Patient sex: F
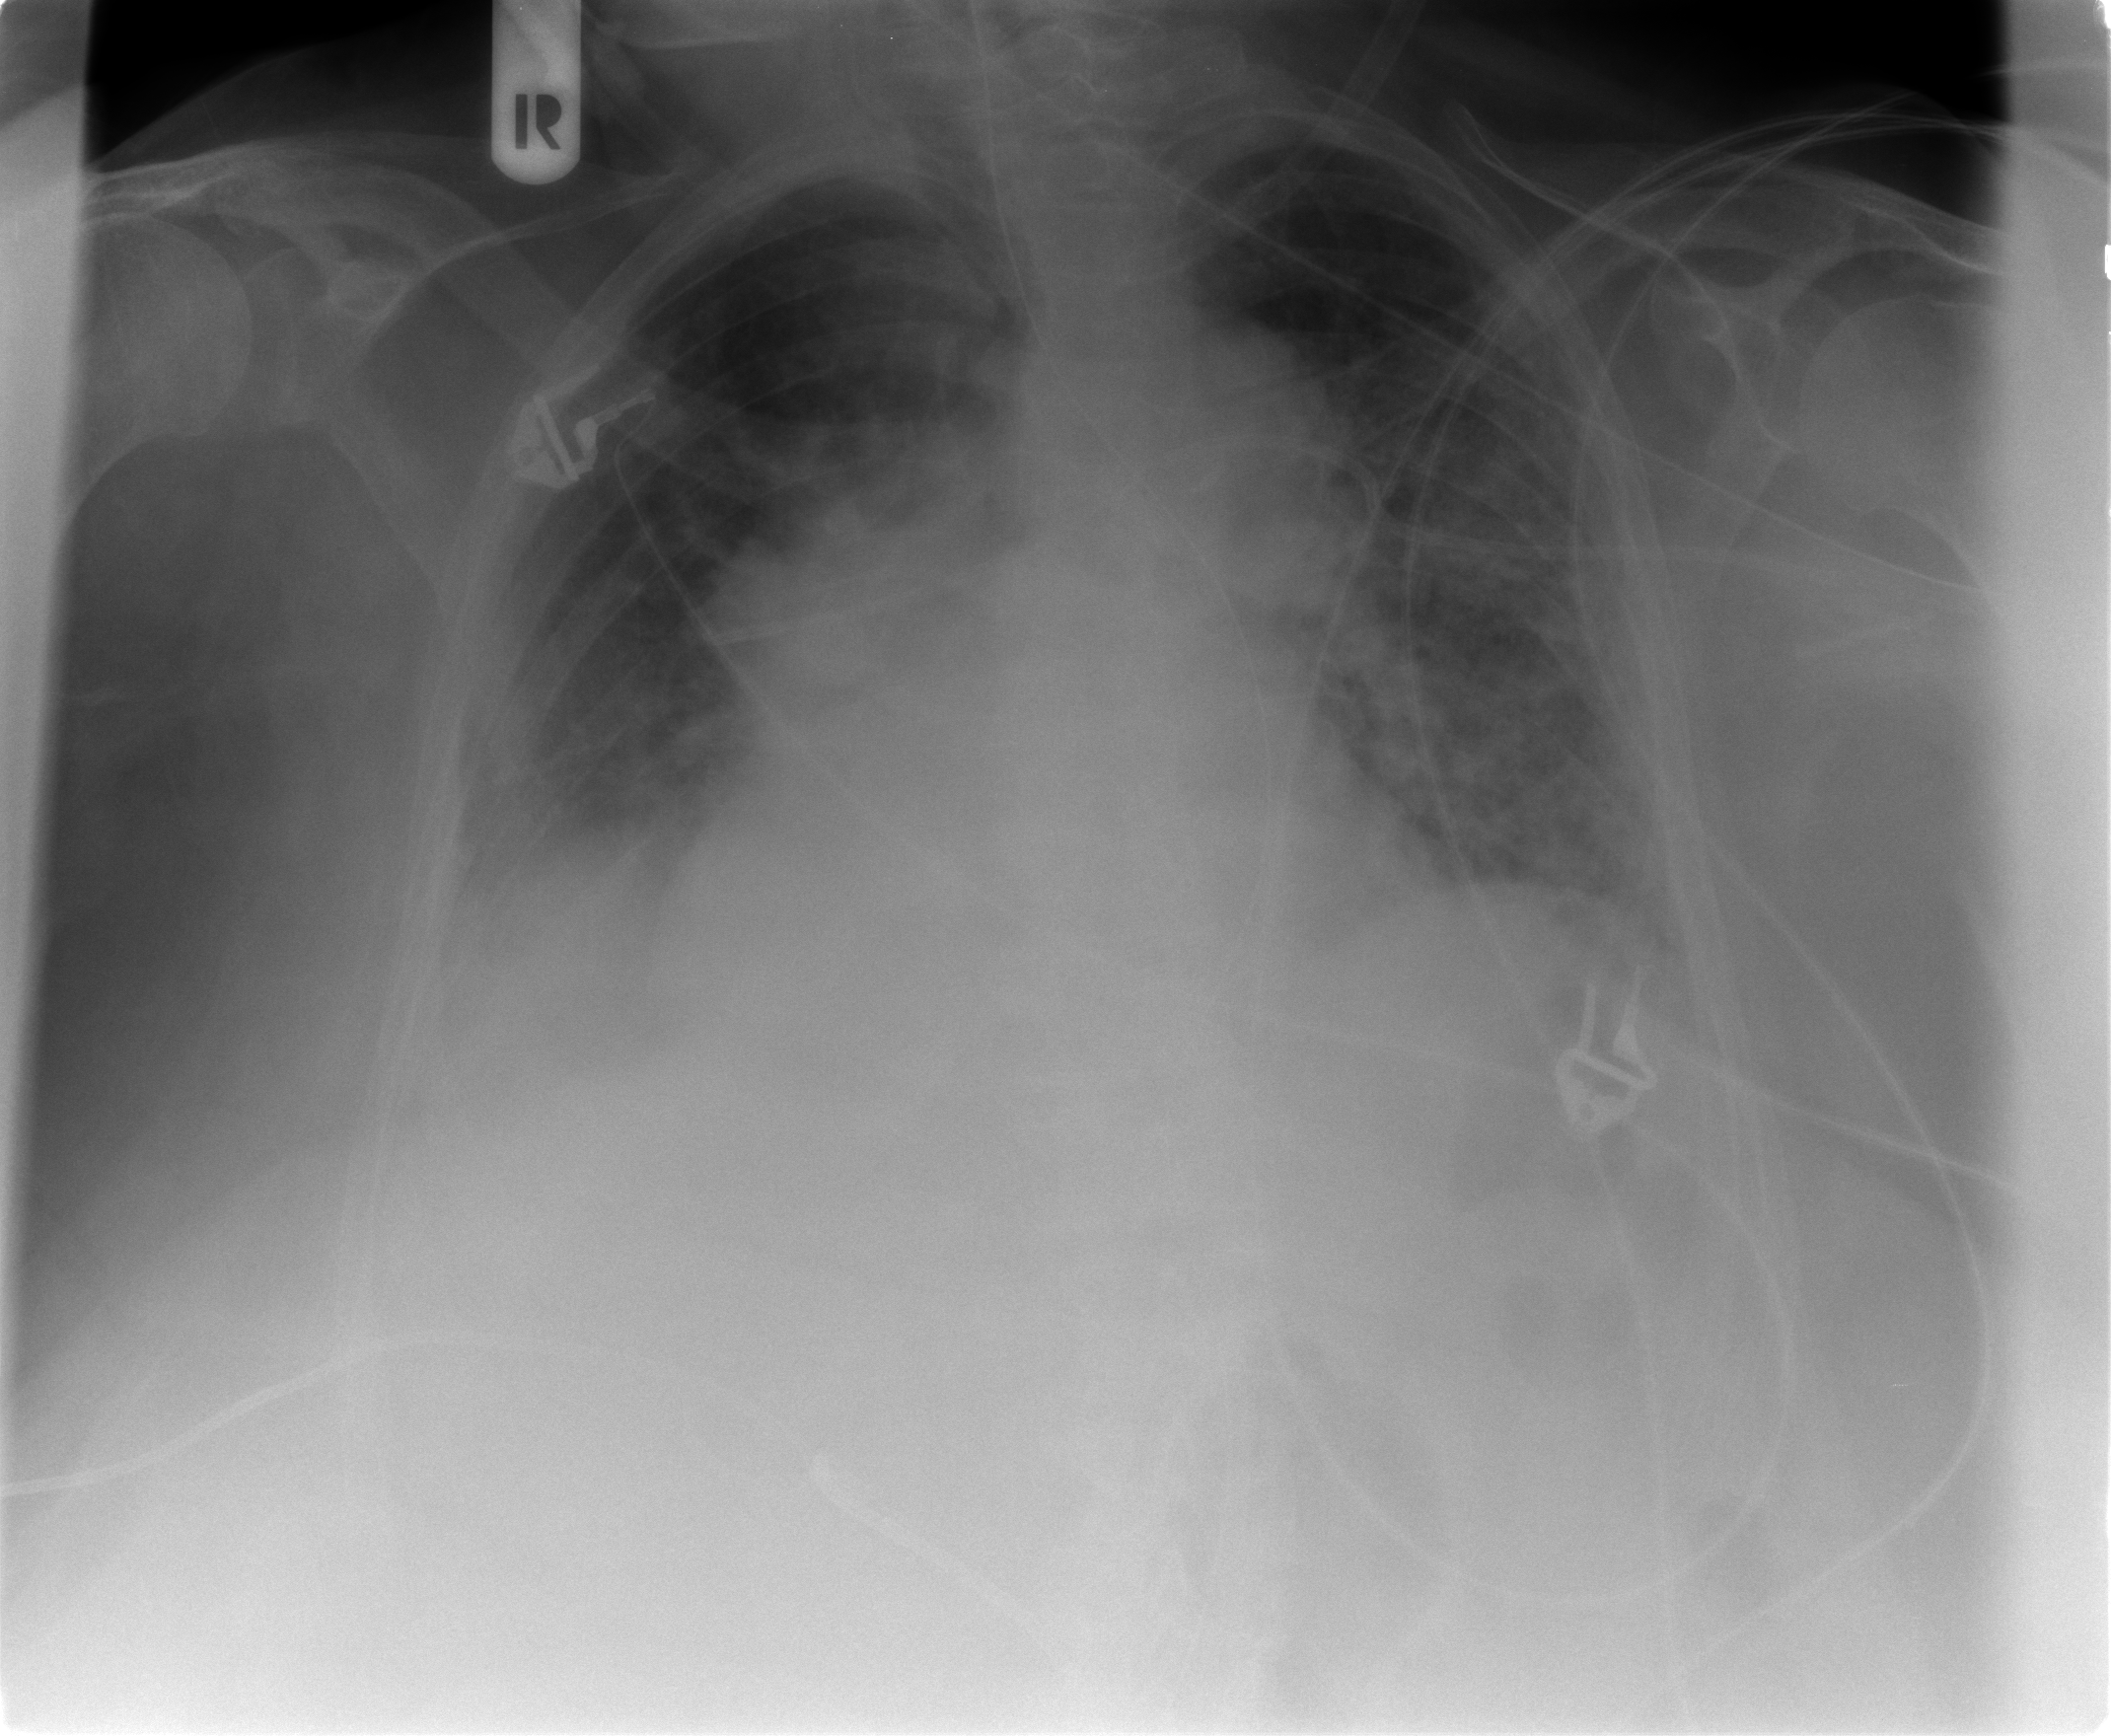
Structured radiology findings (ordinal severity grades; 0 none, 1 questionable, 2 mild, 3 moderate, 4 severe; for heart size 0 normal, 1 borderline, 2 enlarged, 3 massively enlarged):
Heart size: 2
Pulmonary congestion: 3
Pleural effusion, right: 2
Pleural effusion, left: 2
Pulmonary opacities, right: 3
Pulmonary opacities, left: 3
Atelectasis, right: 2
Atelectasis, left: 2